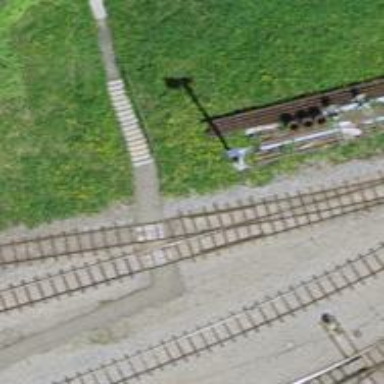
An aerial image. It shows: Narrow-gauge railway service yard with 1 track. The railway is electrified with contact line.